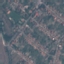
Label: Residential